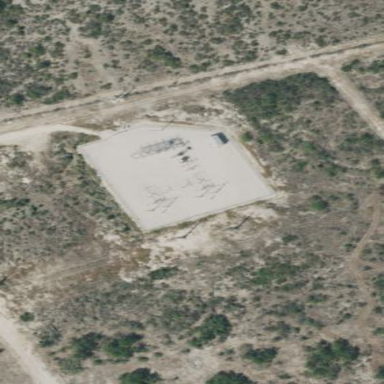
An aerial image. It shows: Outdoor power substation surrounded by fence. The substation is specifically for distribution purposes.